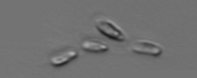
Label: Dinobryon